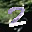
Label: 2